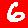
Digit: 6